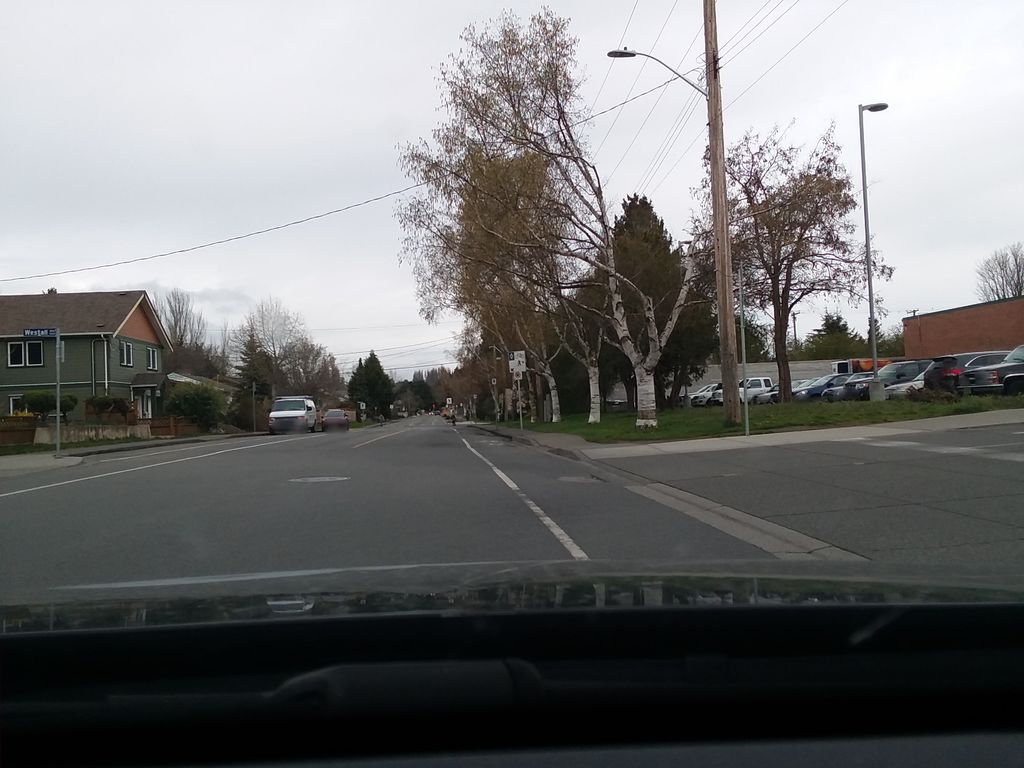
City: victoria